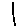
Label: line